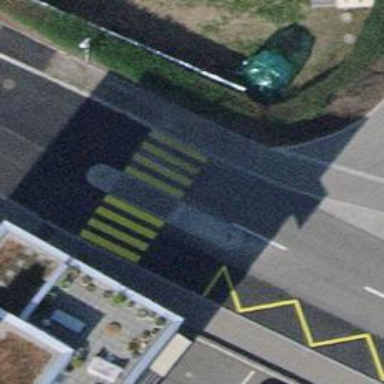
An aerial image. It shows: Uncontrolled zebra crossing with central island.